Question: I've created a page and have some problems with jquery mobile button and asp: button. The problem is that the button is automatically placed inside another button (which can not be used) and I wonder why this happens and what I am doing wrong? See picture for the "Click" button.
Her is my code:
'''
<!DOCTYPE html>
<html xmlns="http://www.w3.org/1999/xhtml">
<head runat="server">
<title></title>
<meta http-equiv="Content-Type" content="text/html; charset=UTF-8"/>
<link rel="stylesheet" href="http://code.jquery.com/mobile/1.0rc1/jquery.mobile-1.0rc1.min.css" />
<script src="http://code.jquery.com/jquery-1.6.4.min.js"></script>
<script src="http://code.jquery.com/mobile/1.0rc1/jquery.mobile-1.0rc1.min.js"></script>
<meta name="viewport" content="width=device-width, initial-scale=1"/>
<link rel="stylesheet" href="http://code.jquery.com/mobile/1.0b3/jquery.mobile-1.0b3.min.css" />
<script type="text/javascript" src="http://code.jquery.com/jquery-1.6.3.min.js"></script>
<script type="text/javascript" src="http://code.jquery.com/mobile/1.0b3/jquery.mobile-1.0b3.min.js"></script>
</head>
<body>
<div data-role="page" data-theme="a">
<div data-role="header" data-position="inline">
<h1>Navigasjon</h1>
</div><!-- /header -->
<div data-role="content">
<p>Under finner du din geografiske posisjon</p>
<div id="posisjon"></div>
<script>
navigator.geolocation.getCurrentPosition(
function (pos) {
document.getElementById('<%=breddeGrad.ClientID%>').value = pos.coords.latitude;
document.getElementById('<%=lengdeGrad.ClientID%>').value = pos.coords.longitude;
}
);
</script>
<form runat="server">
<asp:TextBox ID="breddeGrad" runat="server" ReadOnly="false"></asp:TextBox> Breddegrad
<br/>
<asp:TextBox ID="lengdeGrad" runat="server" ReadOnly="false"></asp:TextBox> Lengdegrad
<asp:Button runat="server" OnClick="DoSomething" Text="Click"/>
</form>
</div><!-- /content -->
<div data-role="footer" data-position="inline">
<h1>Test</h1>
</div><!-- /footer -->
</div><!-- /page -->
</body>
</html>
'''
And here is a picture of how it looks:

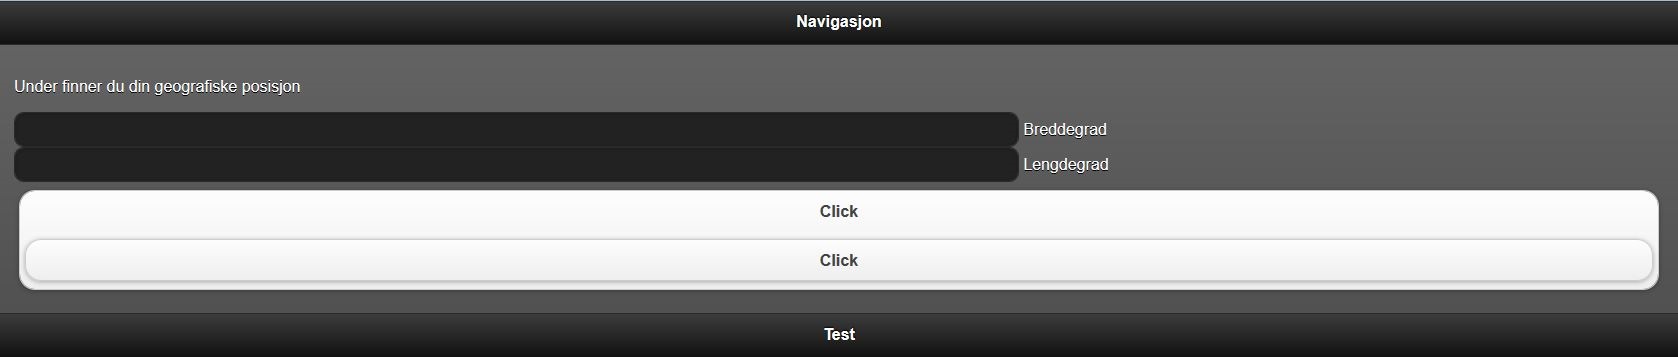
Answer: You are loading jquery AND jquery mobile twice:
Here:
'''
<link rel="stylesheet" href="http://code.jquery.com/mobile/1.0rc1/jquery.mobile-1.0rc1.min.css" />
<script src="http://code.jquery.com/jquery-1.6.4.min.js"></script>
<script src="http://code.jquery.com/mobile/1.0rc1/jquery.mobile-1.0rc1.min.js"></script>
'''
and here:
'''
<link rel="stylesheet" href="http://code.jquery.com/mobile/1.0b3/jquery.mobile-1.0b3.min.css" />
<script type="text/javascript" src="http://code.jquery.com/jquery-1.6.3.min.js"></script>
<script type="text/javascript" src="http://code.jquery.com/mobile/1.0b3/jquery.mobile-1.0b3.min.js"></script>
'''
remove one of these blocks.
I don't see why you would use a beta over a release candidate so you probably want to remove the second block.